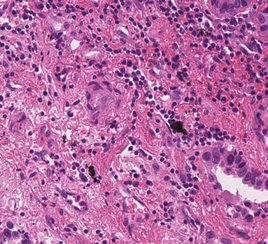
Tumor epithelial tissue: yes
Tumor-associated stroma tissue: yes
Normal tissue: no